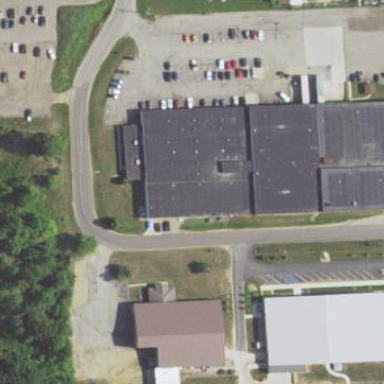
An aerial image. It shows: Commercial building.